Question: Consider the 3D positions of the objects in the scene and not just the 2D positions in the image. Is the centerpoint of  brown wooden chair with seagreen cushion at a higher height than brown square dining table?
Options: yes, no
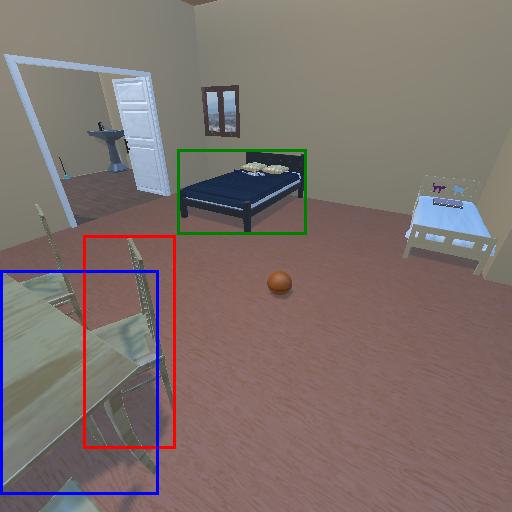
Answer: yes